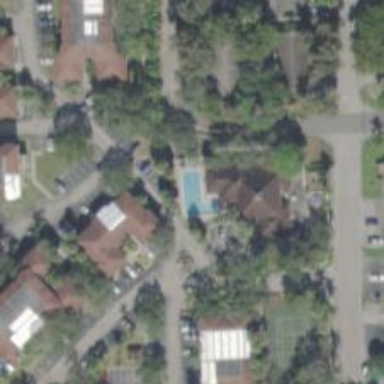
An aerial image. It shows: Swimming pool located in leisure land.